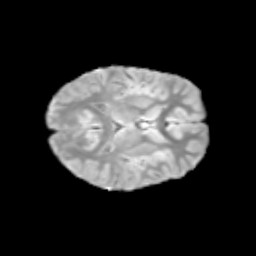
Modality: T2w
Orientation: axial
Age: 11
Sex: female
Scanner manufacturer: siemens
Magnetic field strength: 3 T
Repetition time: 3.8 s
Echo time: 0.07 s